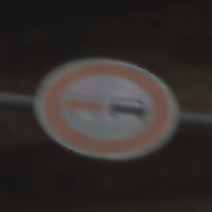
Verkehrszeichen: Ueberholverbot
Umgebung: Roofed, Beach
Tageszeit: Midday
Wetter: Overcast
Licht: Natural
Jahreszeit: NotSpecified
Kontrast: LowContrast